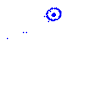
Particle: pion